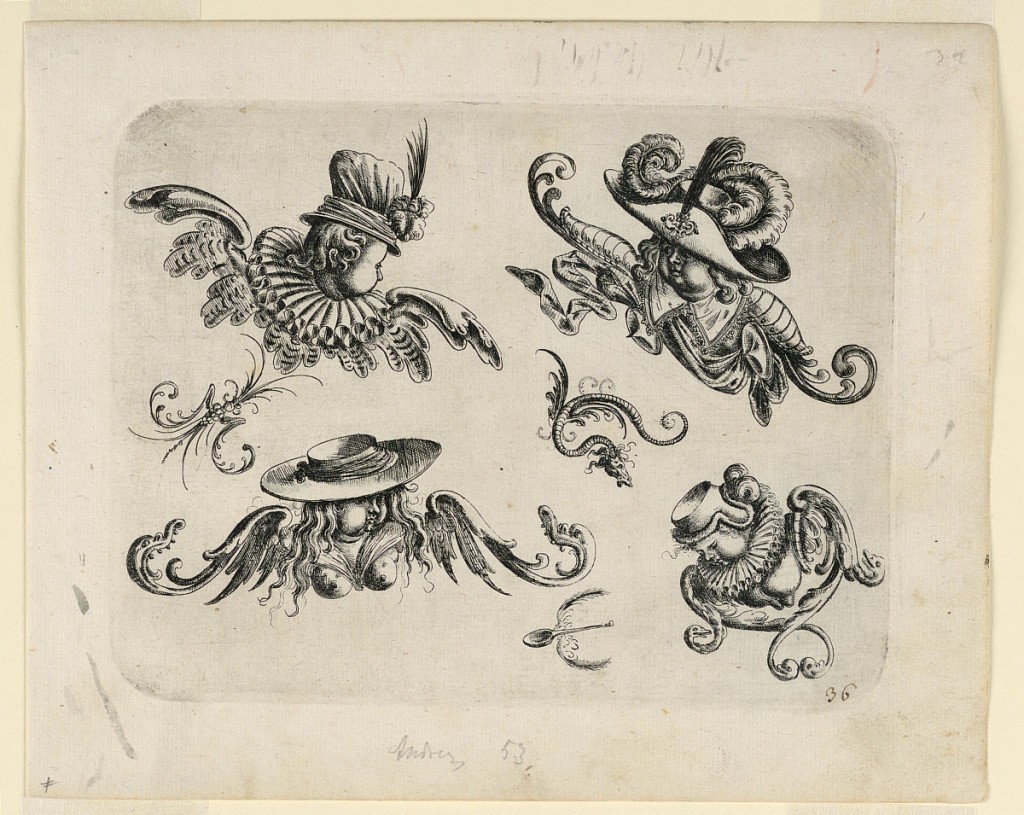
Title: Plate 36, from Neüw Grotteßken Buch (New Grotesque Book)
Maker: Christoph Jamnitzer, German, 1563 - 1618
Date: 1610
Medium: Engraving on laid paper
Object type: Print
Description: Four human heads with wings wearing various hats and clothing. Also shown are a flying snake, insect and spoon.